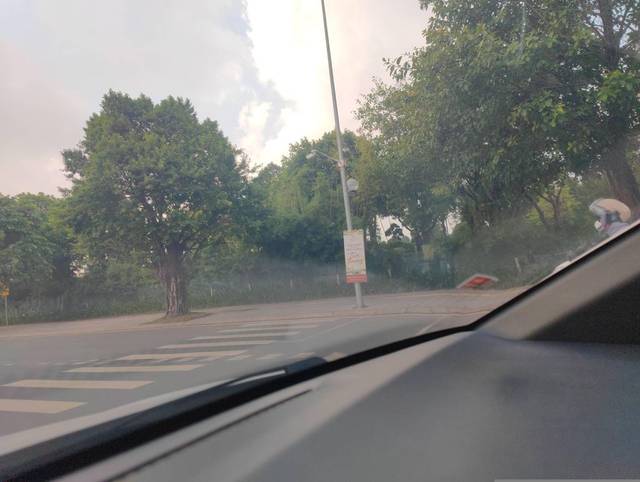
Region: Vietnam
Coordinates: 21.005, 105.754